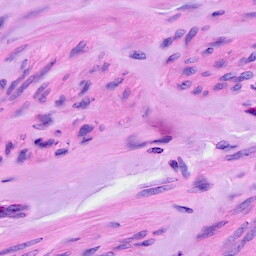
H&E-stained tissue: Ovarian